Question: I have a jQuery selectable as shown below. It is actually an ordered list. The ordered list is residing inside a div named myBorderDiv.
When I press control and mouse over on the items, all of them get a unwanted effect (in IE8) as shown in the image below. How to overcome this?

'''
<html xmlns="http://www.w3.org/1999/xhtml">
'''
'''
<title></title>
<script type="text/javascript" src="http://ajax.aspnetcdn.com/ajax/jquery/jquery-1.4.4.js"></script>
<script type="text/javascript" src="http://ajax.googleapis.com/ajax/libs/jqueryui/1.8.17/jquery-ui.min.js"></script>
<link href="http://ajax.aspnetcdn.com/ajax/jquery.ui/1.8.13/themes/sunny/jquery-ui.css"
rel="stylesheet" type="text/css" />
<script type="text/javascript">
$(document).ready(function () {
//Make it as selectable
$("#myOrderedListSelecatableAsHeaderPart").selectable();
//selectablestop Event Handler
$("#myOrderedListSelecatableAsHeaderPart").bind("selectablestop", function (event) {
var test= "";
$(".ui-selected", this).each(function () {
test+= this.getAttribute("Categoryid") + ",";
});
});
$("button, input:submit").button()
$("button#selectall").click(function (event) {
//When select all button clicked
//Add css class
$("#myOrderedListSelecatableAsHeaderPart li").addClass("ui-selected");
//Trigger the selectablestop event and preventDefault
$("#myOrderedListSelecatableAsHeaderPart").trigger("selectablestop");
event.preventDefault();
});
});
</script>
<style type="text/css">
#myOrderedListSelecatableAsHeaderPart .ui-selected
{
background: #F39814;
color: white;
}
#myOrderedListSelecatableAsHeaderPart
{
list-style-type: none;
margin: 0;
padding: 0;
text-align: center;
}
#myOrderedListSelecatableAsHeaderPart li
{
margin: 3px;
height: 18px;
padding: 3px; /*Display list items in blobk */
display: inline-block;
}
</style>
</head>
<body>
<div>
<h3>
Hold control and click to select multiple items
</h3>
<div>
<div id="myBorderDiv" style="border: 1px solid brown; width:375px;">
<ol id="myOrderedListSelecatableAsHeaderPart" >
<li categoryid="2" class="ui-widget-content">Apple </li>
<li categoryid="4" class="ui-widget-content">Bag </li>
<li categoryid="10" class="ui-widget-content">Cup </li>
<li categoryid="7" class="ui-widget-content">Doll </li>
<li categoryid="8" class="ui-widget-content">Empty </li>
<li categoryid="9" class="ui-widget-content">Football </li>
<li categoryid="10" class="ui-widget-content">Gems </li>
<li categoryid="50" class="ui-widget-content">Horse </li>
<li categoryid="3" class="ui-widget-content">Inter </li>
<li categoryid="4" class="ui-widget-content">JokerCap </li>
<li categoryid="5" class="ui-widget-content">King </li>
<li categoryid="6" class="ui-widget-content">Lemon </li>
<li categoryid="7" class="ui-widget-content">Nail </li>
<li categoryid="8" class="ui-widget-content">One </li>
<li categoryid="9" class="ui-widget-content">Ping </li>
<li categoryid="10" class="ui-widget-content">Quick </li>
<li categoryid="7" class="ui-widget-content">Royal </li>
<li categoryid="8" class="ui-widget-content">Standard </li>
<li categoryid="9" class="ui-widget-content">Train </li>
<li categoryid="10" class="ui-widget-content">Umbrella </li>
<li categoryid="50" class="ui-widget-content">Van </li>
</ol>
</div>
<br />
<button id="selectall">
Select All</button>
</div>
</div>
'''
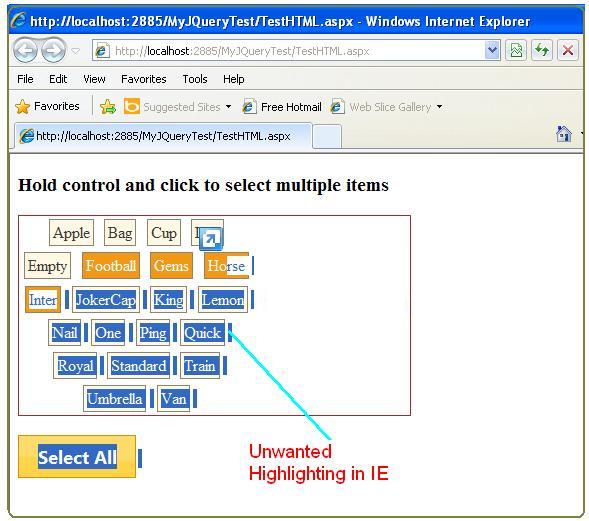
Answer: This snippet of code abridged from this <URL> will resolve the issue
'''
$(function(){
$.extend($.fn.disableTextSelect = function() {
$(this).bind('selectstart',function(){return false;});
});
$('#myOrderedListSelecatableAsHeaderPart').disableTextSelect();
});
'''